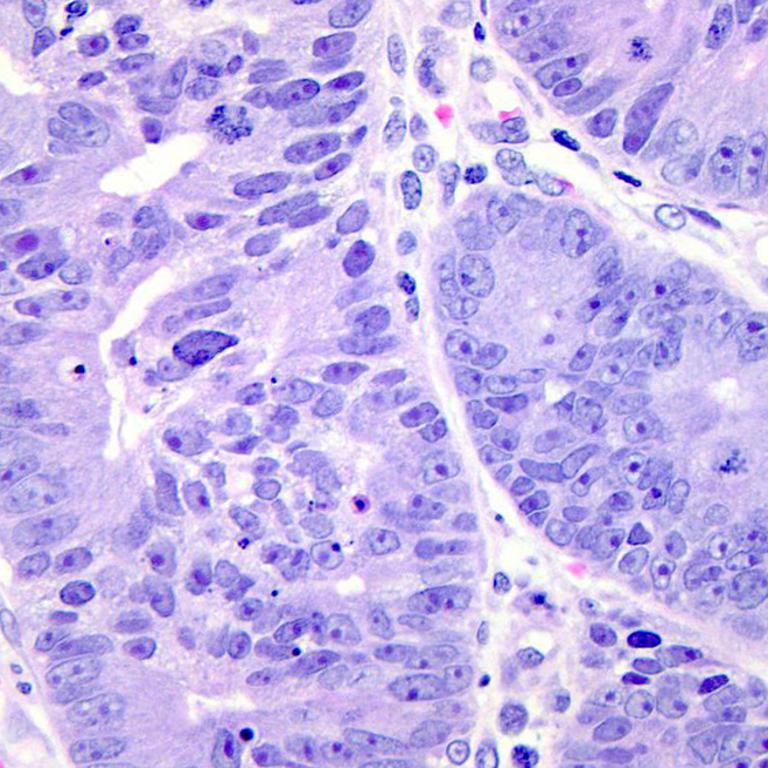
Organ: colon
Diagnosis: adenocarcinomas